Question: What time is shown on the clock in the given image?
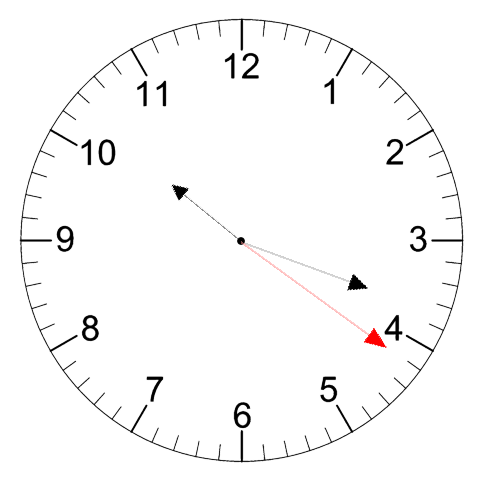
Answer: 10:18:21